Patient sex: F
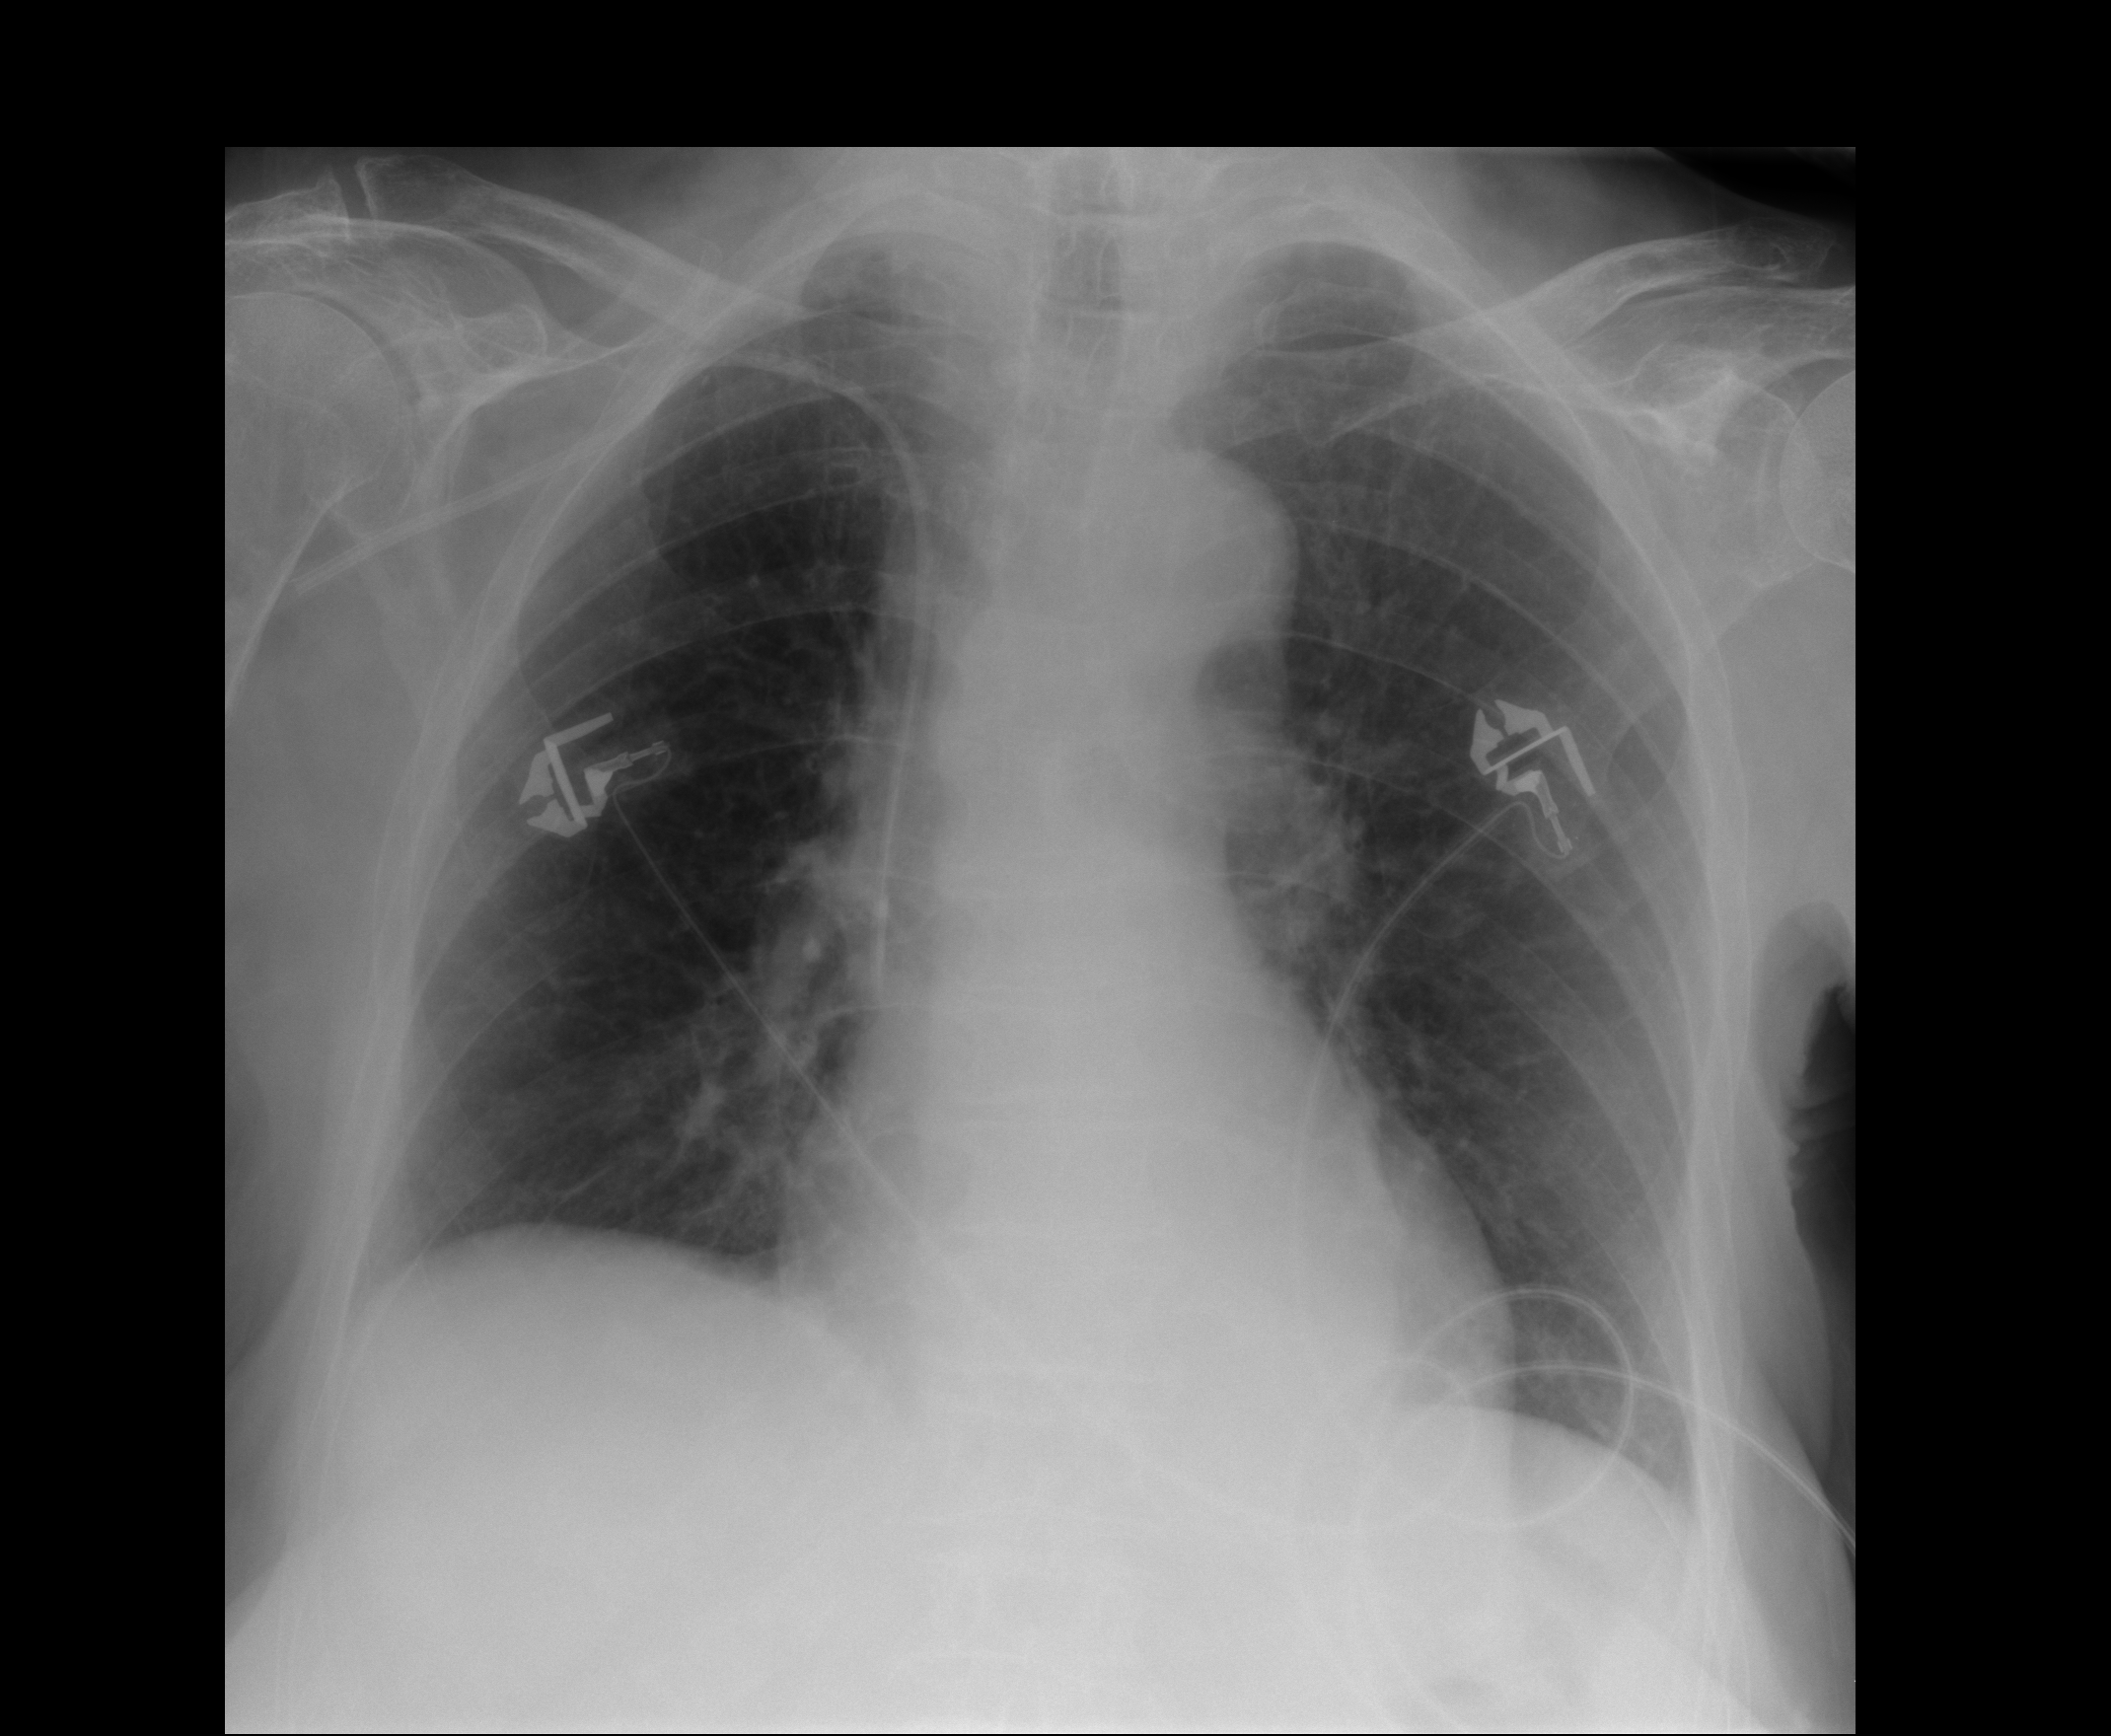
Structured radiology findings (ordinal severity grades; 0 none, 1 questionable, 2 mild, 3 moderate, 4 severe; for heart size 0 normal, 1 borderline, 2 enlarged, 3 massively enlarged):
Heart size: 0
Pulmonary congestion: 1
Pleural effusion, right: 0
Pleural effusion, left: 0
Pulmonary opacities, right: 0
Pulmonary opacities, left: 0
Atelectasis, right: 2
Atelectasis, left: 0